A scalogram of one vibration snapshot from a rotating bearing is shown, computed with a continuous wavelet transform. Based on the visible evidence, which condition applies: normal, inner_race, outer_race, ball?
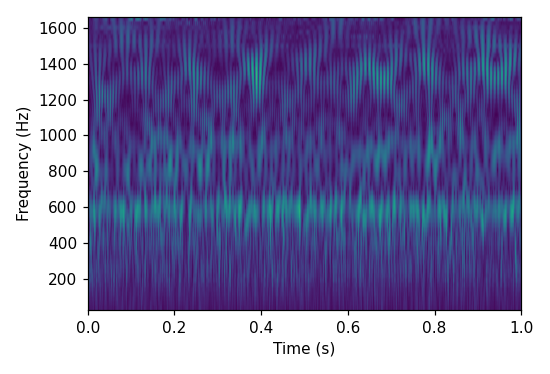
Answer: outer_race